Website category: auto
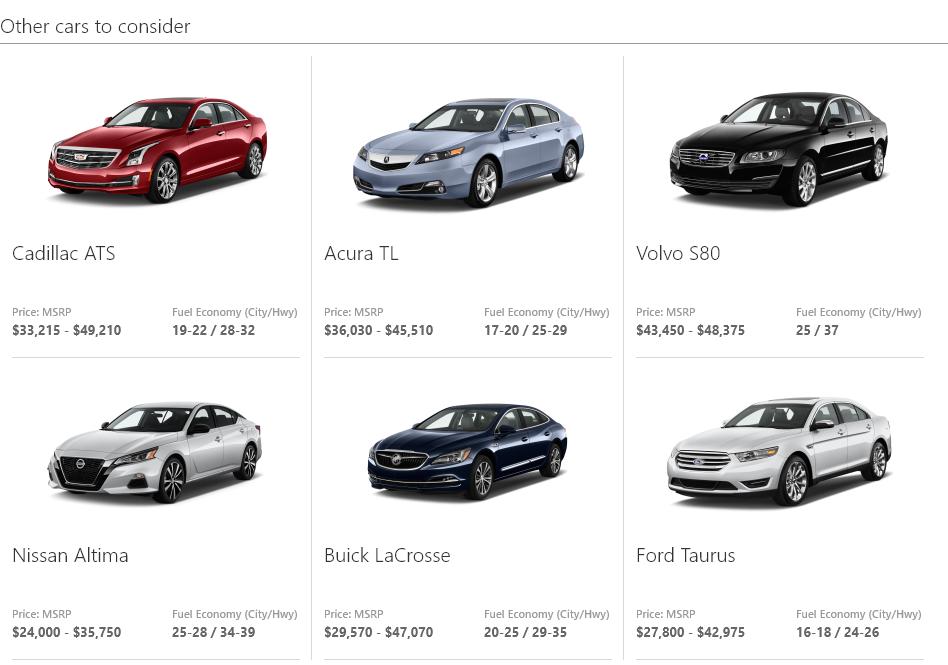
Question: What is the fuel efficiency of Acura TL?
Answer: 17-20 / 25-29

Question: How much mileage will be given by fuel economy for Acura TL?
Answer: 17-20 / 25-29

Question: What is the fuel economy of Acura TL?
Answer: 17-20 / 25-29

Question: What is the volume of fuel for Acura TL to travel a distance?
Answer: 17-20 / 25-29

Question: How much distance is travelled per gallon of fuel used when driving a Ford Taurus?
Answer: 16-18 / 24-26

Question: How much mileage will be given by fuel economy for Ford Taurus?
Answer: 16-18 / 24-26

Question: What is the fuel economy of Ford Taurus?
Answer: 16-18 / 24-26

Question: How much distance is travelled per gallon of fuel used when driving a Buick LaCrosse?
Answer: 20-25 / 29-35

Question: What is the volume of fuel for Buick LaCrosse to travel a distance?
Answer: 20-25 / 29-35

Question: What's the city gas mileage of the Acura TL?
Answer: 17-20

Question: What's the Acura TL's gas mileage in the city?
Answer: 17-20

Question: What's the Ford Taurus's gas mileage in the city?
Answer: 16-18

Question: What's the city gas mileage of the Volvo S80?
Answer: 25

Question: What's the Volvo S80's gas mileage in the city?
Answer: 25

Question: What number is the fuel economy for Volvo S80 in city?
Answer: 25

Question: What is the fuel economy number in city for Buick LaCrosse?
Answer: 20-25

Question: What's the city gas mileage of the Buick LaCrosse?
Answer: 20-25

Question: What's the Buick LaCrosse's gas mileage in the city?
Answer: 20-25

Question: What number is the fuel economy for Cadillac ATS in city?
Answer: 19-22

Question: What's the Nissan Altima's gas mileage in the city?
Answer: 25-28

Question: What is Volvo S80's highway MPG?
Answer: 37

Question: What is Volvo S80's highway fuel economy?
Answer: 37

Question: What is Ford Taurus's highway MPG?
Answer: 24-26

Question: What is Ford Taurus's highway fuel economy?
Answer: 24-26

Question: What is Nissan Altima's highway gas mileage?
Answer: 34-39

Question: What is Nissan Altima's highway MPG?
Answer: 34-39

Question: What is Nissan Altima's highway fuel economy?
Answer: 34-39

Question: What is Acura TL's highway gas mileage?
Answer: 25-29

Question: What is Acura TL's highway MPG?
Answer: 25-29

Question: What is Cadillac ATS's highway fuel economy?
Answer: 28-32

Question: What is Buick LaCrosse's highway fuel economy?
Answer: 29-35

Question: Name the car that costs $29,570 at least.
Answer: Buick LaCrosse

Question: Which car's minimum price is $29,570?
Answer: Buick LaCrosse

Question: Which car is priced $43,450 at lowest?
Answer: Volvo S80

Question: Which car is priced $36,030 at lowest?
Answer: Acura TL

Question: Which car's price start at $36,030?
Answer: Acura TL

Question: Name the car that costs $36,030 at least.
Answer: Acura TL

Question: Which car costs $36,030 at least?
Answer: Acura TL

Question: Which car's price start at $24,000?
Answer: Nissan Altima

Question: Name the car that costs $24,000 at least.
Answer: Nissan Altima

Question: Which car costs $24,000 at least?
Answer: Nissan Altima

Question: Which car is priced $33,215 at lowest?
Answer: Cadillac ATS

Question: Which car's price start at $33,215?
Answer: Cadillac ATS

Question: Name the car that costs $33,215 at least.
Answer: Cadillac ATS

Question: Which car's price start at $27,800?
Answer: Ford Taurus

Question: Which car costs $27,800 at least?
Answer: Ford Taurus

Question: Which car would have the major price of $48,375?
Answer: Volvo S80

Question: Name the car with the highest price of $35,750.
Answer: Nissan Altima

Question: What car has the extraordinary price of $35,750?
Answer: Nissan Altima

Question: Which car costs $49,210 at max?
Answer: Cadillac ATS

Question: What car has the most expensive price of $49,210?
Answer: Cadillac ATS

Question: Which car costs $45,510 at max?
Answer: Acura TL

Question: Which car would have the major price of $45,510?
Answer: Acura TL

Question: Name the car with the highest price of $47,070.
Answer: Buick LaCrosse

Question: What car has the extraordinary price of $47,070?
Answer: Buick LaCrosse

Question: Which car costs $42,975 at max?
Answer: Ford Taurus

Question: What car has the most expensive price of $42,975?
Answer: Ford Taurus

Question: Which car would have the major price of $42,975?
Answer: Ford Taurus

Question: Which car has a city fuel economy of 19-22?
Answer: Cadillac ATS

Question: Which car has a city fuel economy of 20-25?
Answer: Buick LaCrosse

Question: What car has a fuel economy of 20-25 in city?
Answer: Buick LaCrosse

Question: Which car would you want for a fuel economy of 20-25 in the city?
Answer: Buick LaCrosse

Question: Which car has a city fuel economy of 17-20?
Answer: Acura TL

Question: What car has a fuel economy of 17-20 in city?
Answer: Acura TL